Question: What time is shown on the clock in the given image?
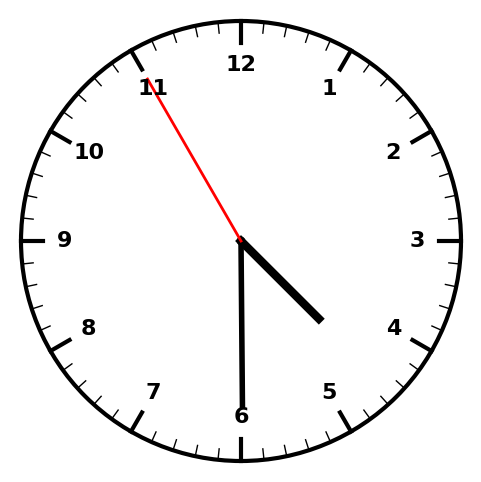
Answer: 04:29:55